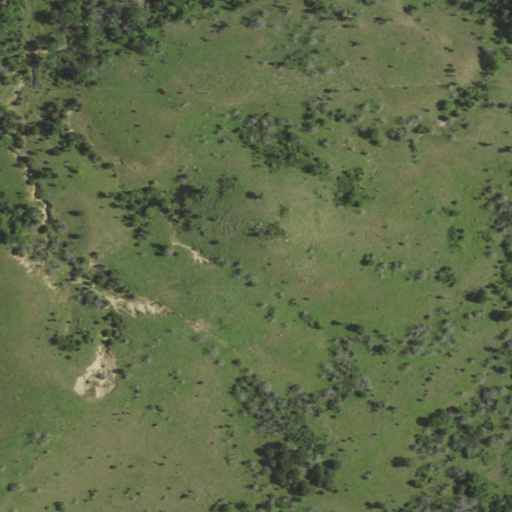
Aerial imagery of mountain in Kansas named Round Top containing pasture, grassland, deciduous forest, and shrub